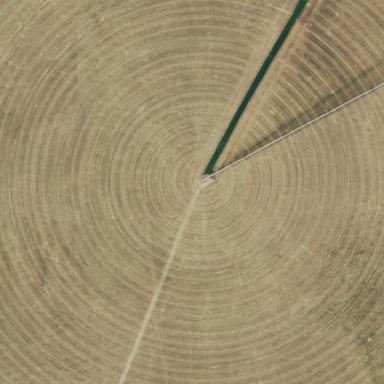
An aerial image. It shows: Farmland with pivot irrigation system.